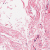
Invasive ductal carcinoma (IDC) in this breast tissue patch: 0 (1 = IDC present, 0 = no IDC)